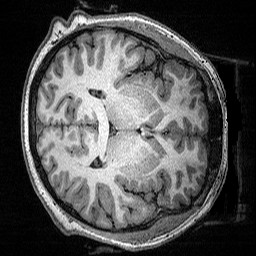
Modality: T1w
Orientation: axial
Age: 22
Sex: male
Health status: ill
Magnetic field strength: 3 T
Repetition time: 2.53 s
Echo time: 0.00331 s